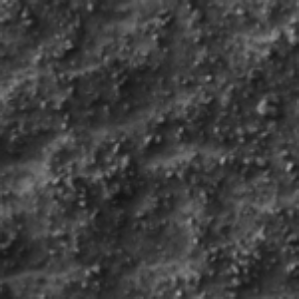
Label: frost